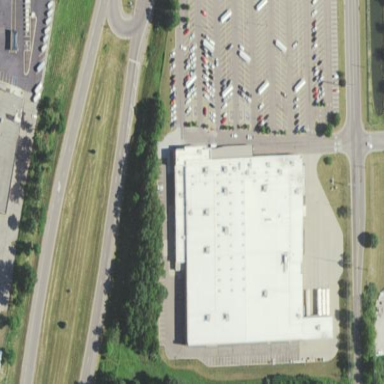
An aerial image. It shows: Wholesale shop housed in building.